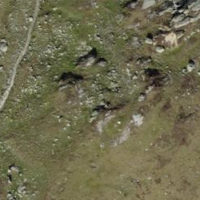
EUNIS habitat code: 31
Species observed at this site:
Arnica montana